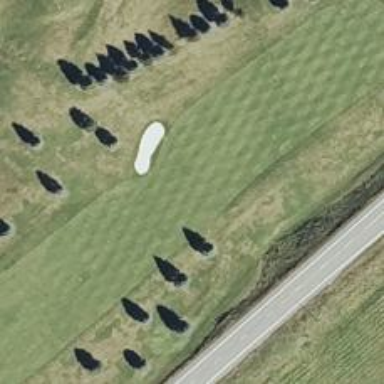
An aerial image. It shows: View of golf hole.